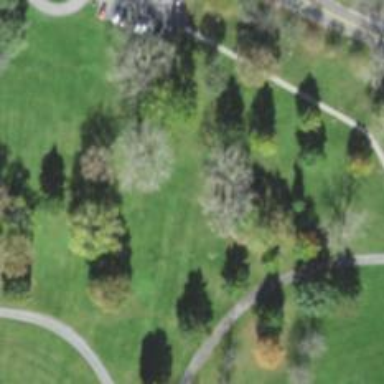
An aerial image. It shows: Disc golf tee.